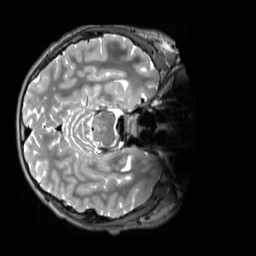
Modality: T2w
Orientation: axial
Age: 13
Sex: male
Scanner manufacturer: siemens
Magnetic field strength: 3 T
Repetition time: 3.2 s
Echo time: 0.408 s